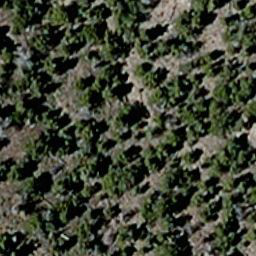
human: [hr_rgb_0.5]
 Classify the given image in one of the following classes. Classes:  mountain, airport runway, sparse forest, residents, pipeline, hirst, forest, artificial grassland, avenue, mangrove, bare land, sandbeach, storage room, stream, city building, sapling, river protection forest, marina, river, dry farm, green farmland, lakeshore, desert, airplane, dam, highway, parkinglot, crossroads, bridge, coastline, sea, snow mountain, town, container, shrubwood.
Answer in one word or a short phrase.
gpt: sparse forest